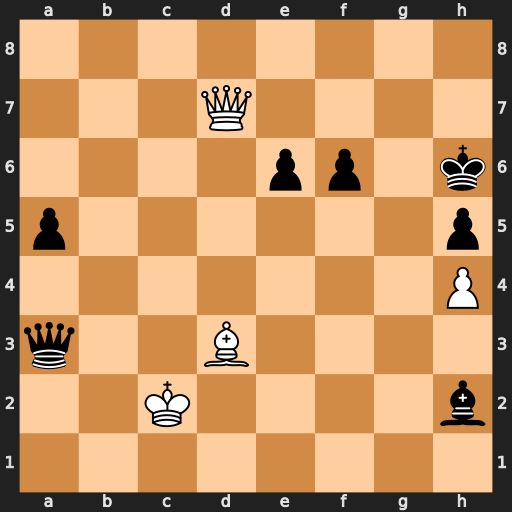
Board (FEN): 8/3Q4/4pp1k/p6p/7P/q2B4/2K4b/8
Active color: w
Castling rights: -
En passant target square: -
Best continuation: Qh7#